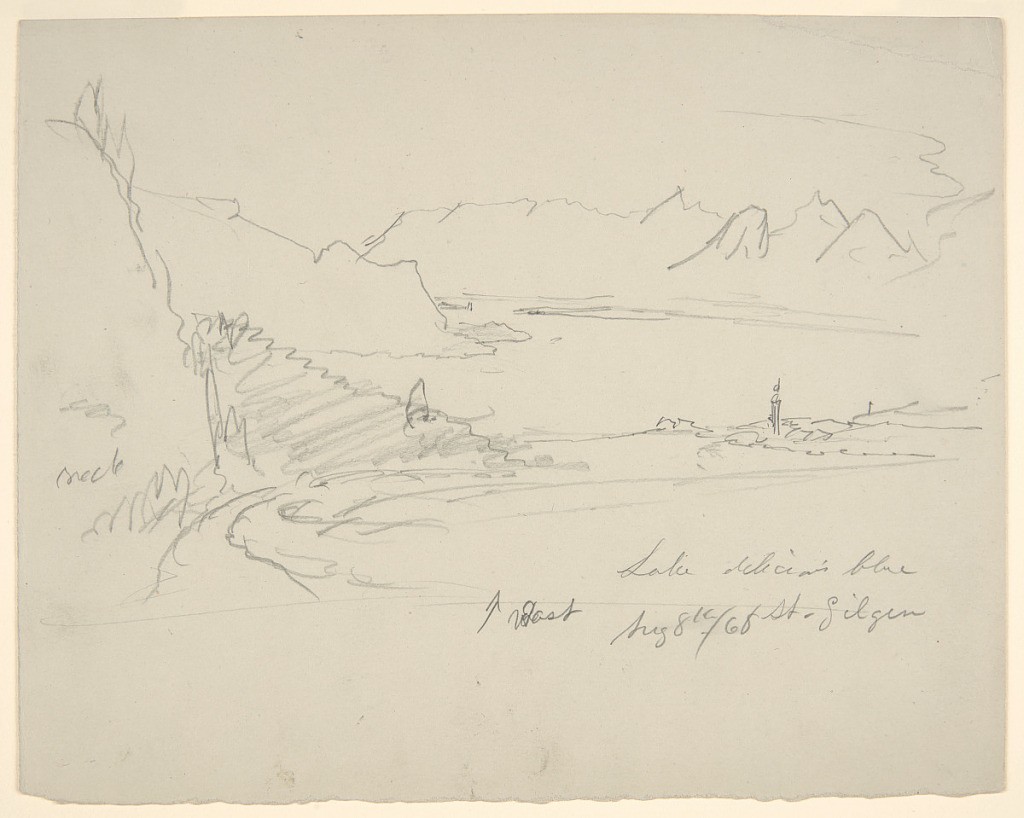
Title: St. Gilgen by the Wolfgangsee, Austria
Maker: Frederic Edwin Church, American, 1826–1900
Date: August 8, 1868
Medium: Graphite on gray-green wove paper
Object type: Drawing
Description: Loose landscape sketch showing an elevated view of the Austrian town of St. Gilgen on the western shore of the Wolfgangsee and the craggy, towering alps that surround it. In the foreground at right, the waters of the Wolfgangsee are shown. At left, a sheer mountainside is visible, leading to a wooded slope and curving shoreline below, in the middle distance at center. The town of St. Gilgen is situated along the lake's shore at right with the steeple of the Parish Church of Saint Egidius prominently visible. Beyond the town, the broad expanse of alpine valley is shown with another lake in the distance. In the background, a craggy mountain range forms a forms a serrated horizon.